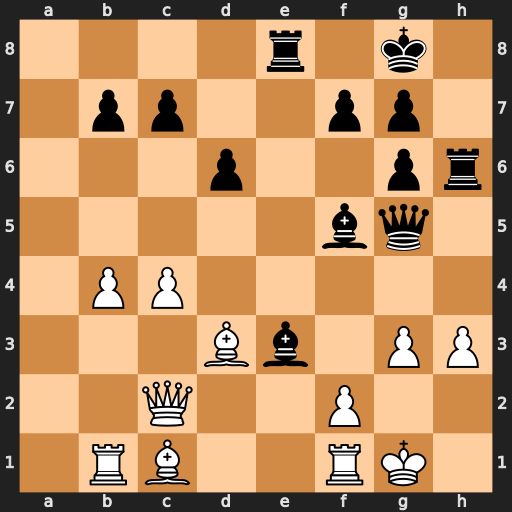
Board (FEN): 4r1k1/1pp2pp1/3p2pr/5bq1/1PP5/3Bb1PP/2Q2P2/1RB2RK1
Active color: w
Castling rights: -
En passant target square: -
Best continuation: Bxe3 Rxe3 Bxf5 gxf5 fxe3